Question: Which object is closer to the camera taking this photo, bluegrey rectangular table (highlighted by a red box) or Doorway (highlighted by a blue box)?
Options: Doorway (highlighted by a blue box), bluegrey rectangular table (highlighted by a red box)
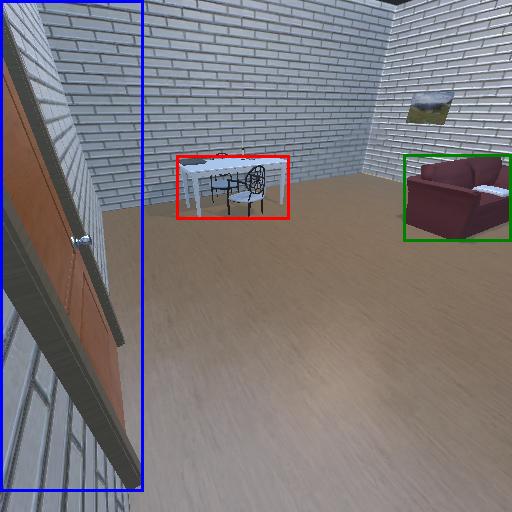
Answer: Doorway (highlighted by a blue box)